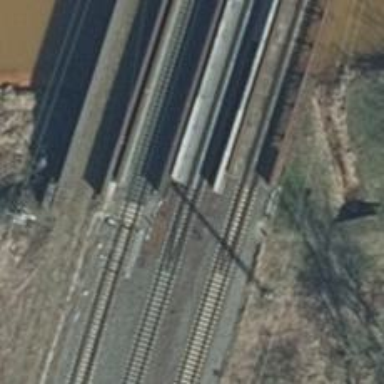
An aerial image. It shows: Bridge over railway with electrified contact lines.